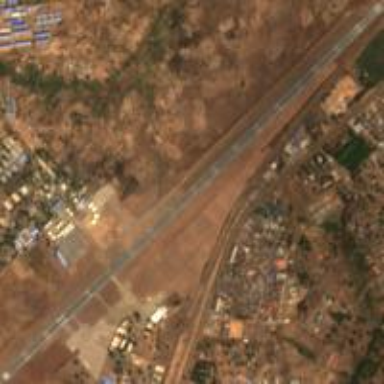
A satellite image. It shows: Runway in airport area.